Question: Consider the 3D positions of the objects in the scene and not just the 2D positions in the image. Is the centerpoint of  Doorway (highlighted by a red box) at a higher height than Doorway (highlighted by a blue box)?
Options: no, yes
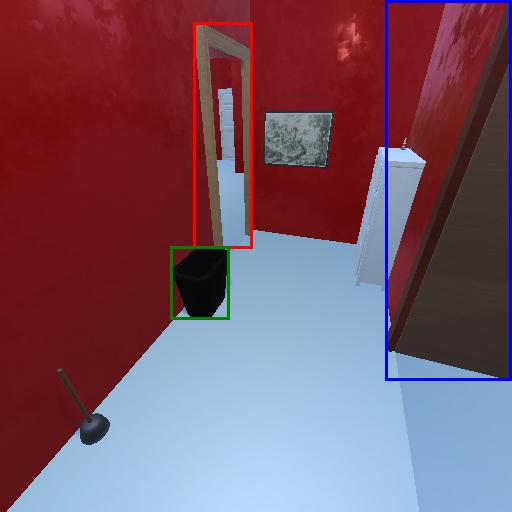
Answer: no